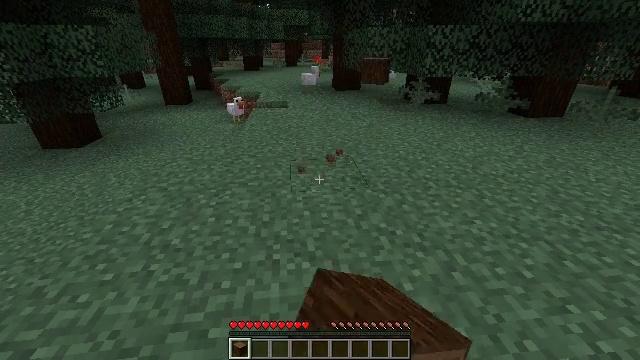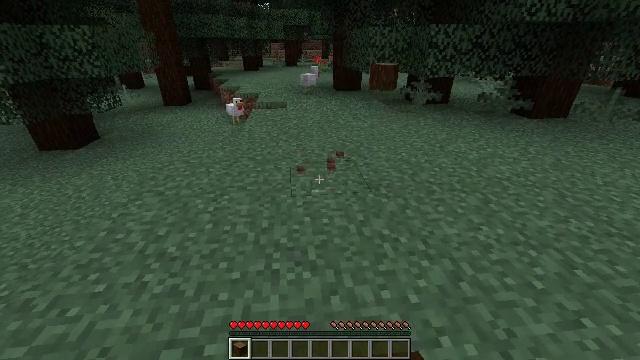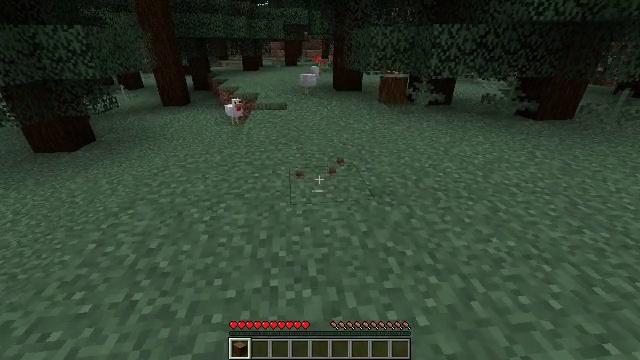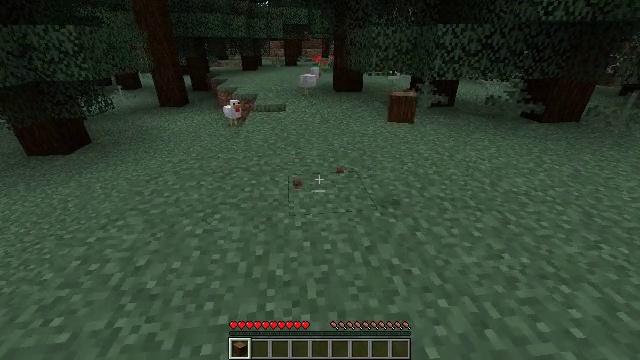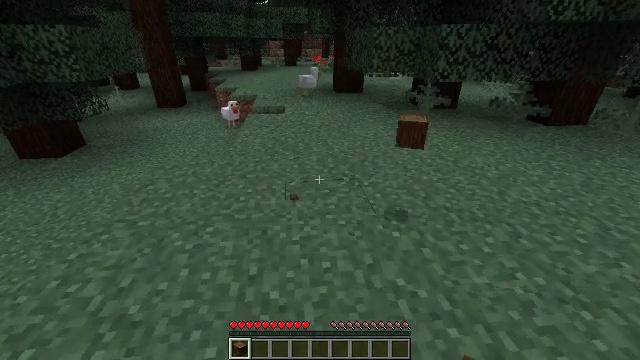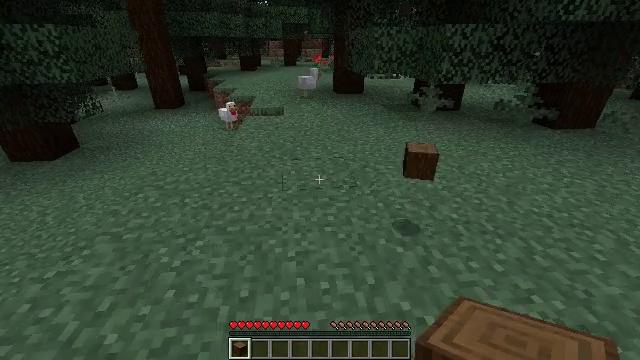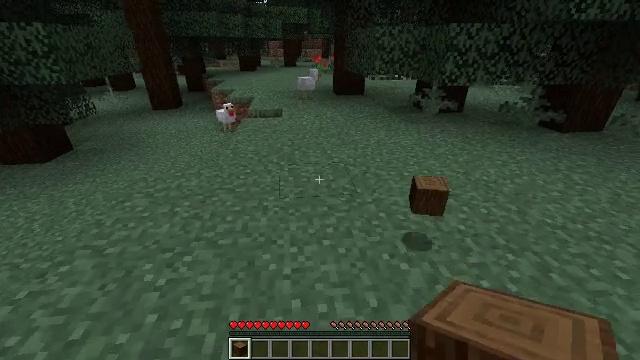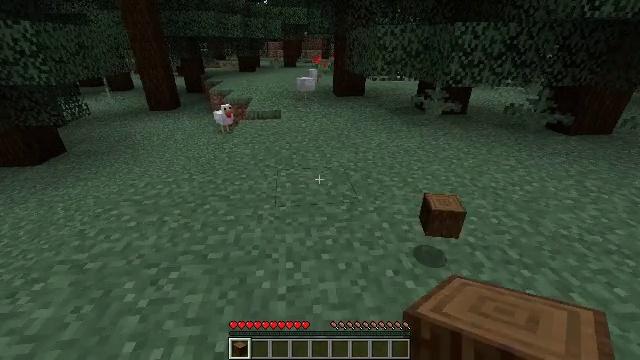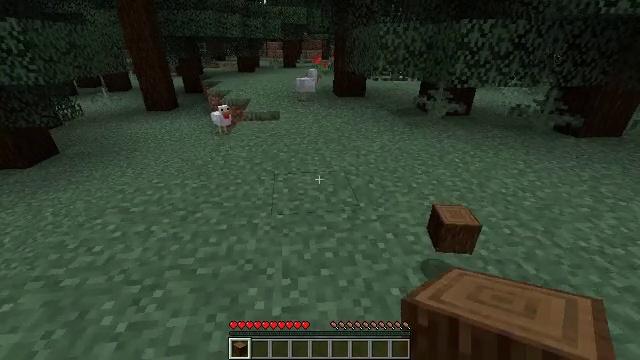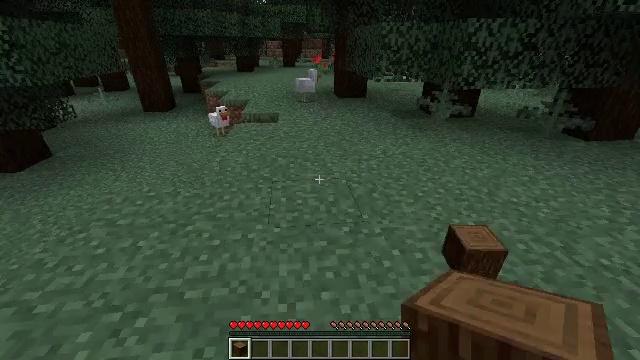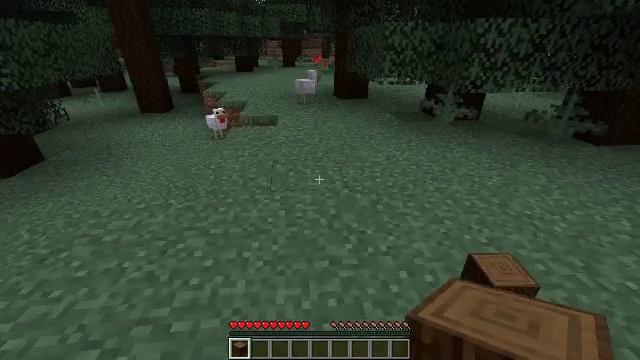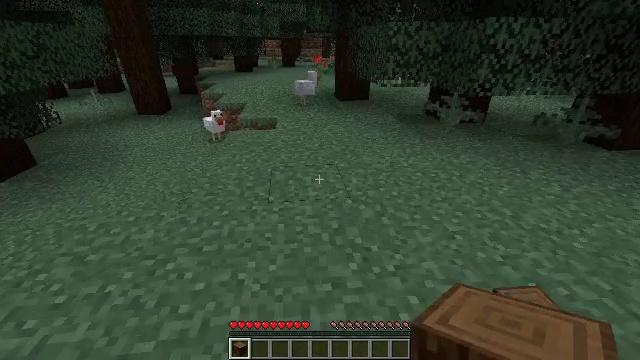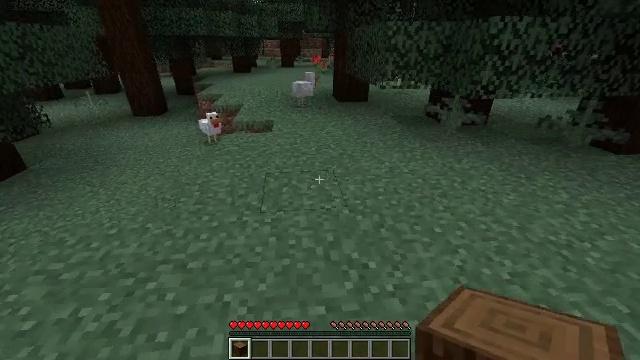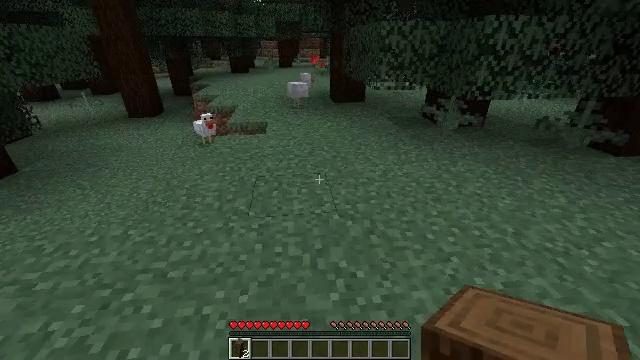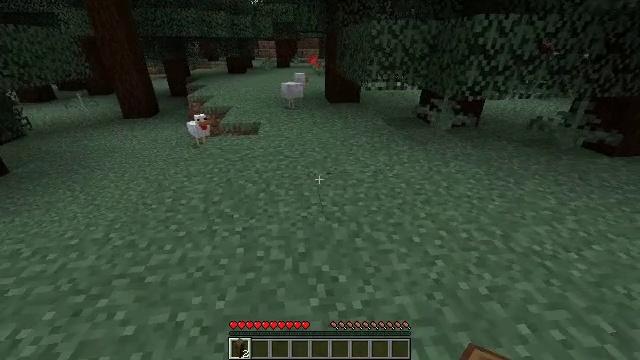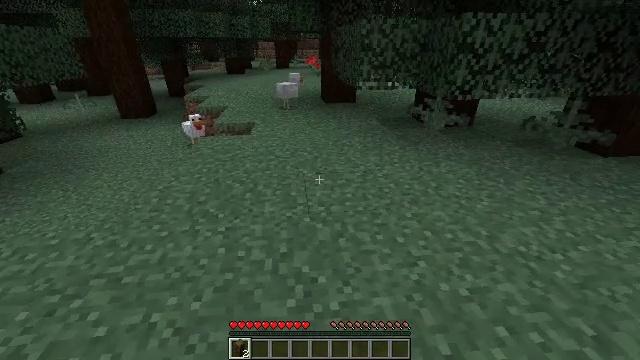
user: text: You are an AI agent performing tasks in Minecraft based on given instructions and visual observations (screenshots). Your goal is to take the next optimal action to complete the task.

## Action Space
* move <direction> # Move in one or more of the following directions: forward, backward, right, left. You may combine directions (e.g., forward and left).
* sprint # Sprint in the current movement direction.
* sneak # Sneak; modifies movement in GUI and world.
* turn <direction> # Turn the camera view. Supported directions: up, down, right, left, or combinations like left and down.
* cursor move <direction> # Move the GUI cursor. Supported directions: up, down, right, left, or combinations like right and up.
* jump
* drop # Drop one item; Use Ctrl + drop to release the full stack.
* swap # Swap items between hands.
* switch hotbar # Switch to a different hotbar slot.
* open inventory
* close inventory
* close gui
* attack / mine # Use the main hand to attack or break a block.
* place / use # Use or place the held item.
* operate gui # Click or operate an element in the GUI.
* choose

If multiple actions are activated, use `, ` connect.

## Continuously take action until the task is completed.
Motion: motion action
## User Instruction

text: Make spruce planks from logs.
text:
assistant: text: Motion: move forward
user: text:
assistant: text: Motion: move forward
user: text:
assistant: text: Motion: move forward
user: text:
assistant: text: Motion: move forward
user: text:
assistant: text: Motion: move forward
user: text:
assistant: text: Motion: move forward
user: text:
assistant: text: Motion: move forward
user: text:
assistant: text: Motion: move forward
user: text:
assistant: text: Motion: move forward
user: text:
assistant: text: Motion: move forward
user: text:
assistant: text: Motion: move forward and move right
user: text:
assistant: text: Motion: move right
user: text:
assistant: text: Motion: move right
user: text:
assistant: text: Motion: move right
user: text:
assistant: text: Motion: move right
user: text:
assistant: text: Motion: move right, turn left
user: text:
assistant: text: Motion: turn left and up
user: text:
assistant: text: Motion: turn left
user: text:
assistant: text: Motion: turn left
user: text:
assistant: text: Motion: turn left
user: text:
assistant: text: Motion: no_op
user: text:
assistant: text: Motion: no_op
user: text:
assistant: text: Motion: no_op
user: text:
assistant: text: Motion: no_op
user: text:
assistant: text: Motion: no_op
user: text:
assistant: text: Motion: no_op
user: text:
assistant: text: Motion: no_op
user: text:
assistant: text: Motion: open inventory
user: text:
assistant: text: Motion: open inventory
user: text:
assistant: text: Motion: open inventory